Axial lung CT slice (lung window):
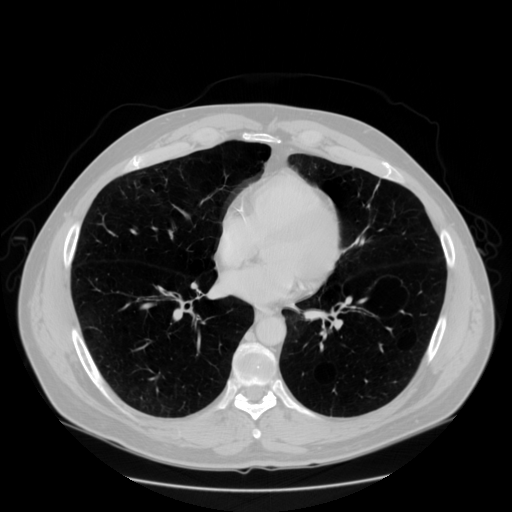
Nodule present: no